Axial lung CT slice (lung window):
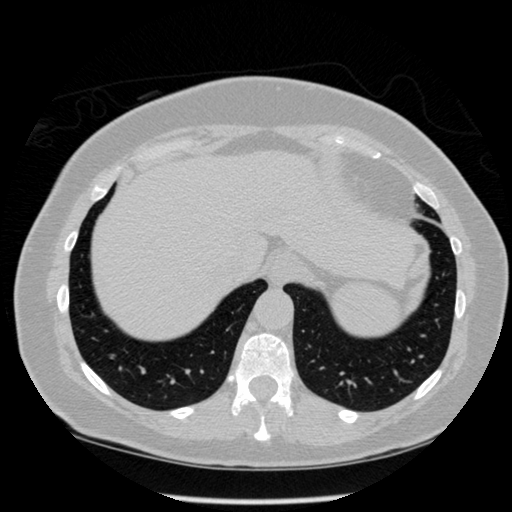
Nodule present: no